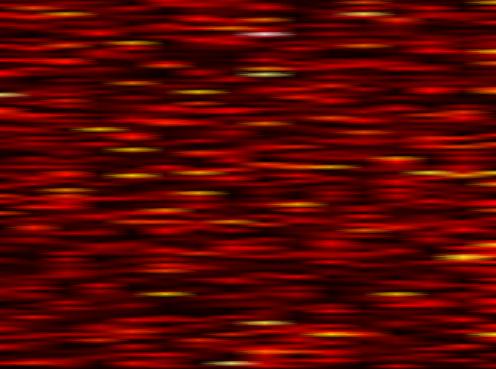
Label: WOLA